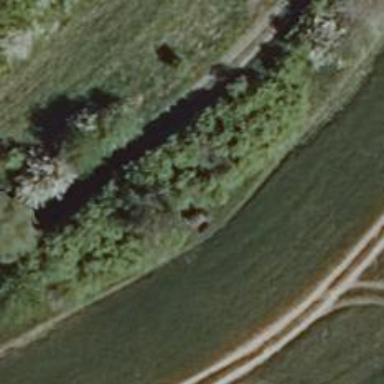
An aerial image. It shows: Row of trees in natural setting.